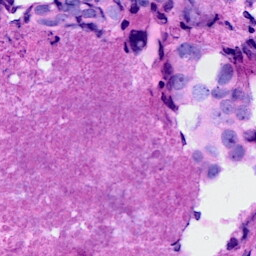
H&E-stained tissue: Breast